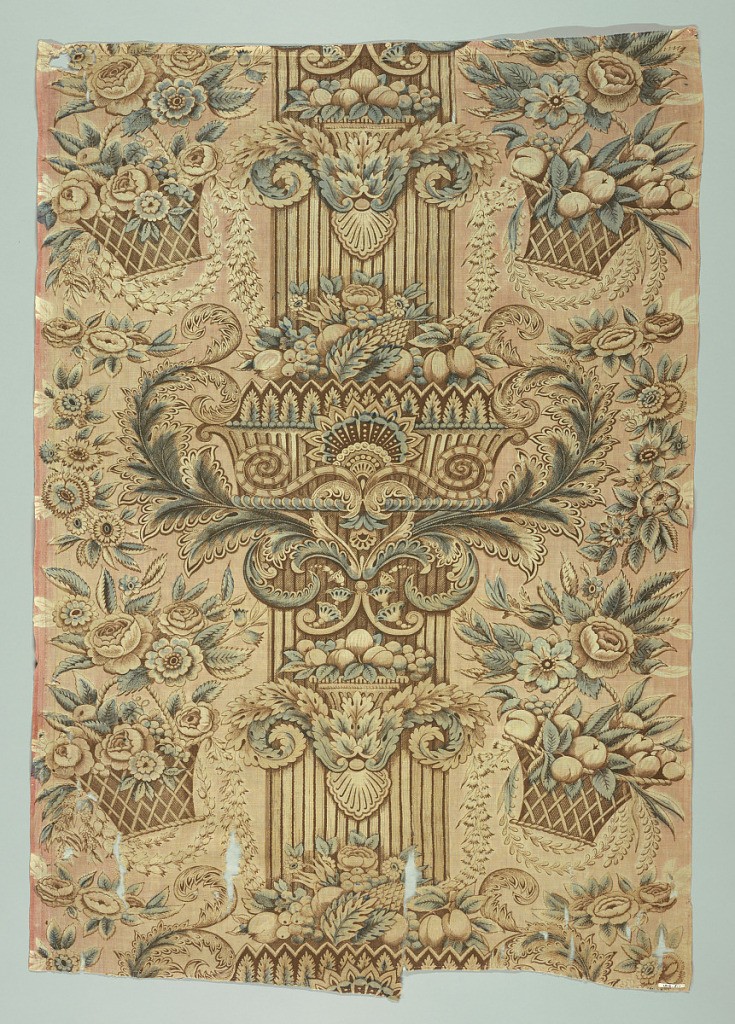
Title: Textile
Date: ca. 1830
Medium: cotton Technique: printed by block and engraved roller on plain weave
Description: Pillar print of brown and blue with fluted columns, scrolling capitals and baskets of fruits and flowers.